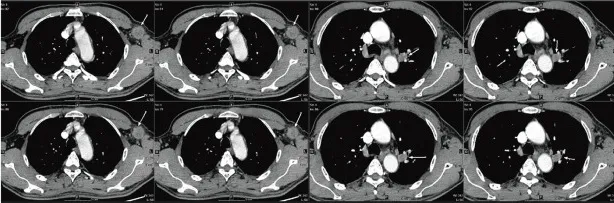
CT and MRI scan results for the patient (A) CT: Soft tissue nodular mass in the left upper lung adjacent to the mediastinum, measuring approximately 1.31x1.79 cm; multiple masses and enlarged lymph nodes in the aortopulmonary window, above the eminence, and both lung hilums; larger mass at the left lung hilum measuring 1.29x2.06 cm; (3) Mass with slight density visible in the left axilla, unevenly enhanced nodule is visible, measuring approximately 2.32x2.5 cm.
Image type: radiology (ct)